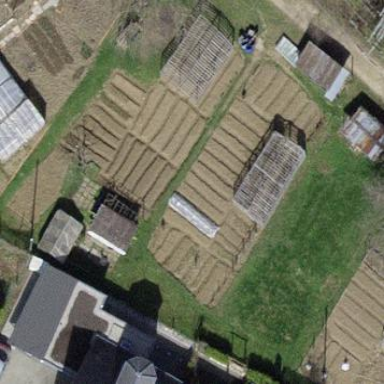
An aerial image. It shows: Allotments area.